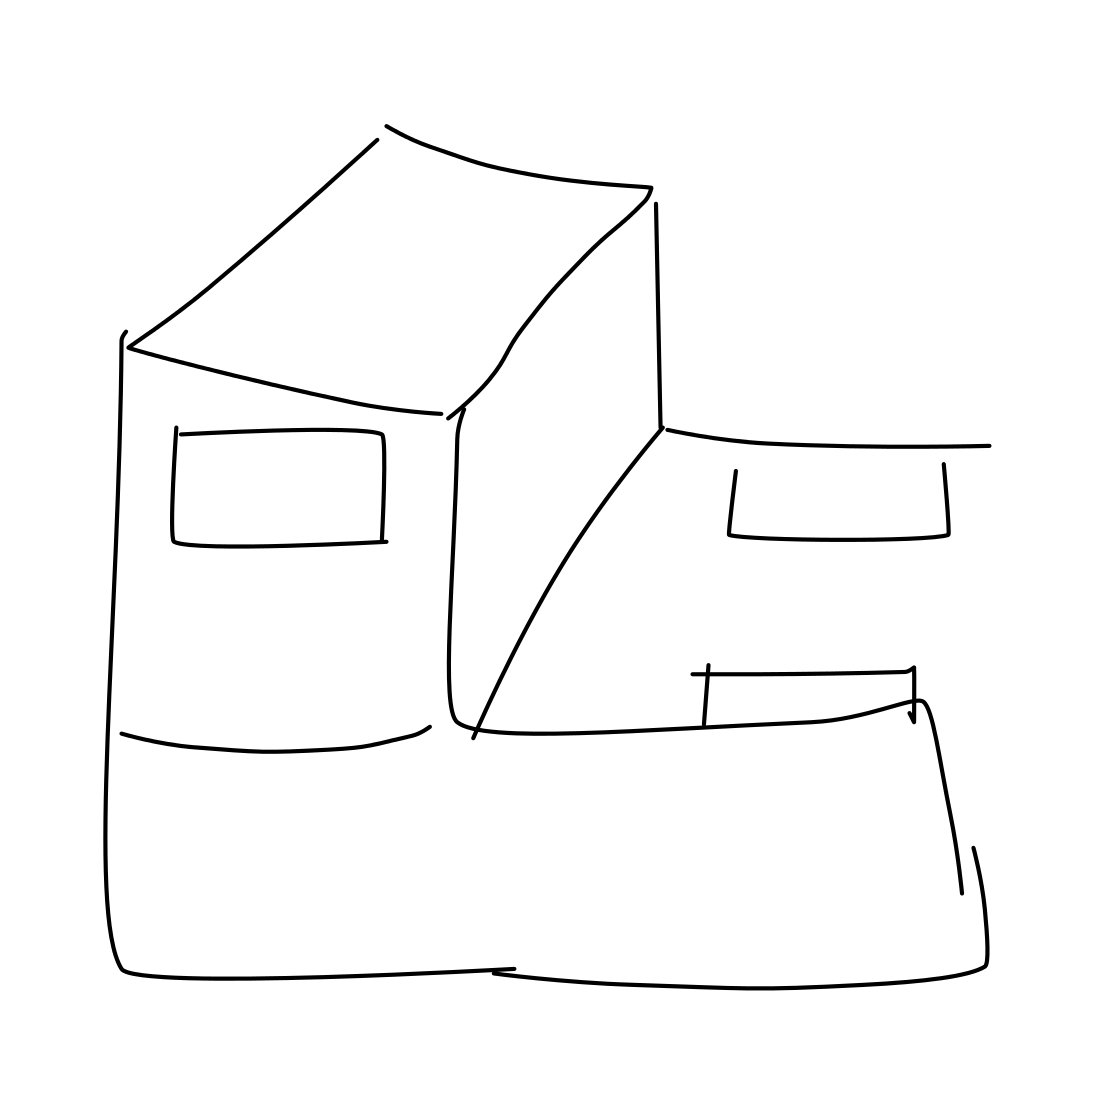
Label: cabinet